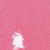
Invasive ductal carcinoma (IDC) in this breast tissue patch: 0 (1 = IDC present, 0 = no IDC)